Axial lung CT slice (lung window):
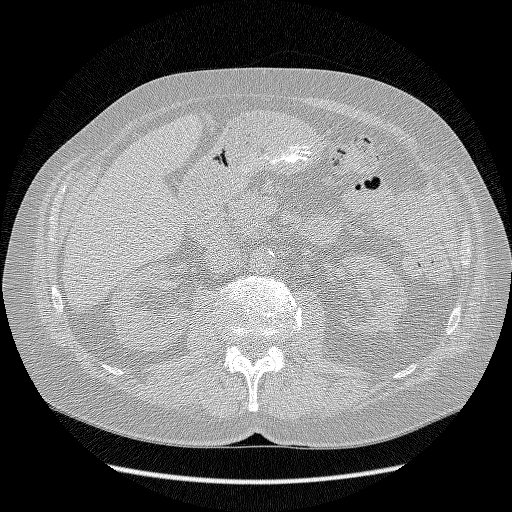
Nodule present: no